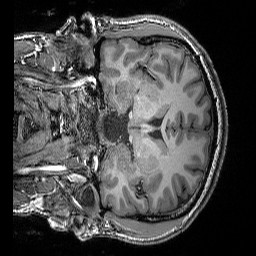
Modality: T1w
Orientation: coronal
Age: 27
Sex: male
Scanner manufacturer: siemens
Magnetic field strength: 3 T
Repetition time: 2.25 s
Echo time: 0.00418 s